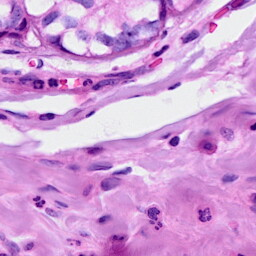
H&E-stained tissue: Breast